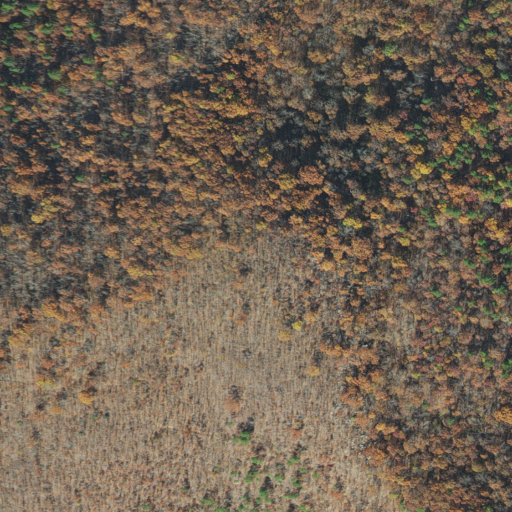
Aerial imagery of mountain in Arkansas named West Mountain containing deciduous forest, mixed forest, evergreen forest, and shrub